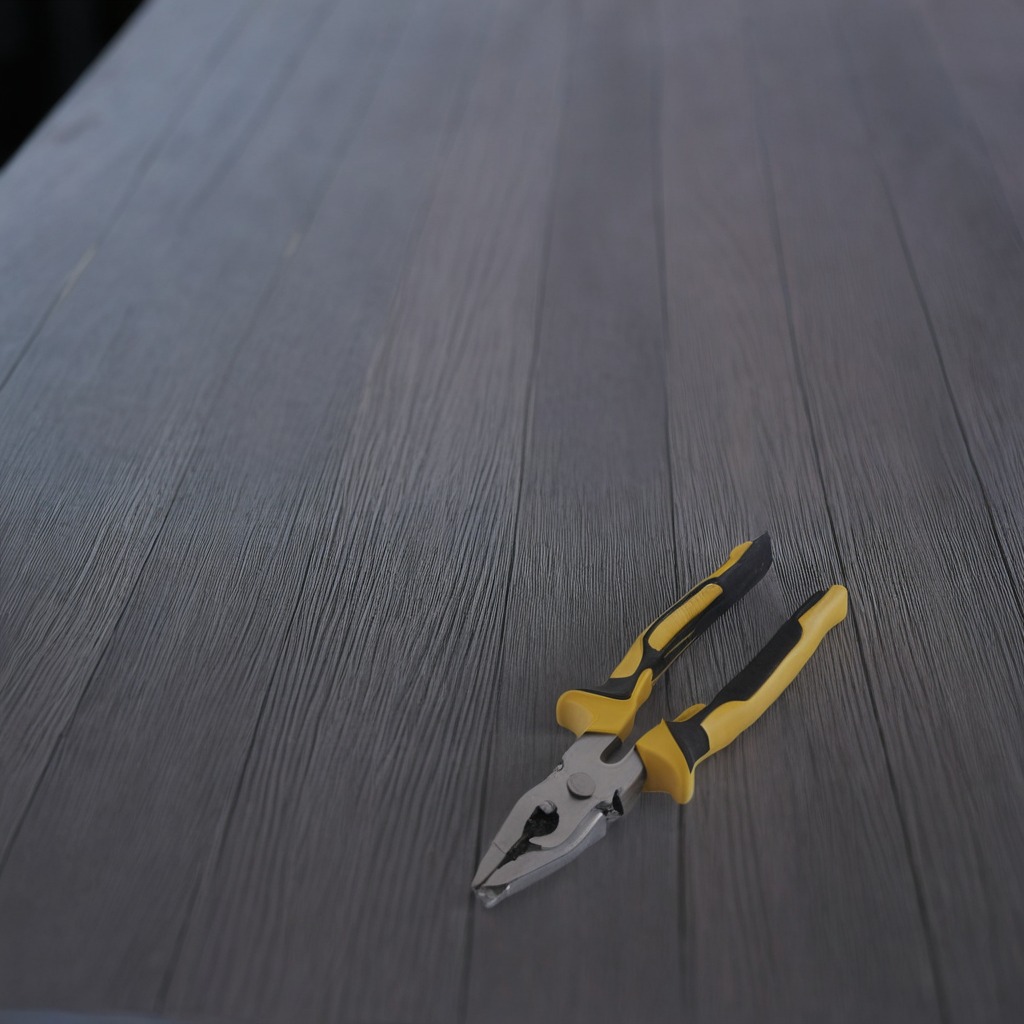
A plier lies on the table.